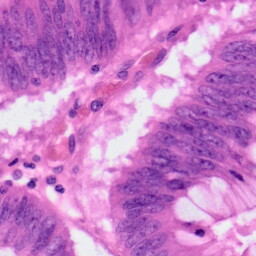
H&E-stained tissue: Colon